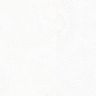
Metastatic tissue present: no